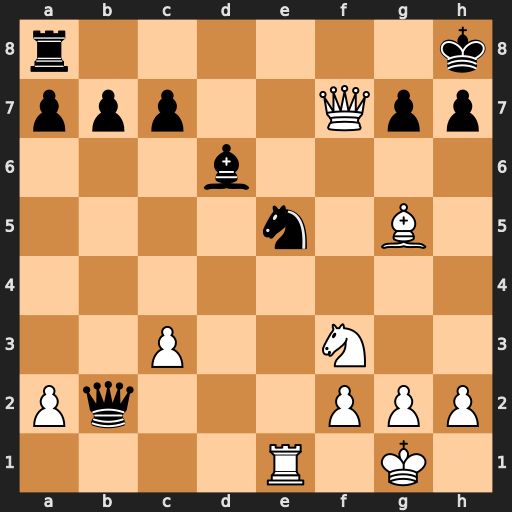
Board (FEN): r6k/ppp2Qpp/3b4/4n1B1/8/2P2N2/Pq3PPP/4R1K1
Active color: w
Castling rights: -
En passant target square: -
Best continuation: Nxe5 Rf8 Nc4